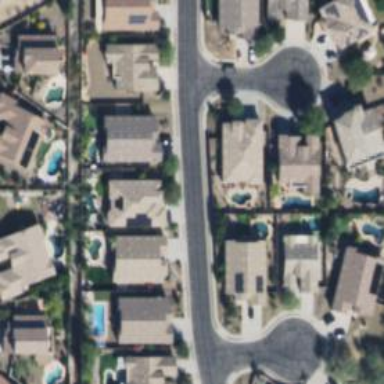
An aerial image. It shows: Residential road with asphalt surface and separate sidewalk.